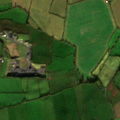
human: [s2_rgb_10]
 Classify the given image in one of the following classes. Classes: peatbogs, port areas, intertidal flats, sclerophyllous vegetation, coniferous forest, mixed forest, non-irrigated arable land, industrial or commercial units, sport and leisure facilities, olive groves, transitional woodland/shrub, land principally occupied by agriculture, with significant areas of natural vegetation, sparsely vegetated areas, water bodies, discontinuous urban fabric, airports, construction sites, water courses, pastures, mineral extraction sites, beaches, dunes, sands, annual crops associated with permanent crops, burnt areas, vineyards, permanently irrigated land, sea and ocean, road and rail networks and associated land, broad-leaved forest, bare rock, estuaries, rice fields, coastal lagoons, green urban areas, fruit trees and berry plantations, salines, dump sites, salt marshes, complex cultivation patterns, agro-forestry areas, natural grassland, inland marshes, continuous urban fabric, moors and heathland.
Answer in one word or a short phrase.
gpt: non-irrigated arable land, pastures, complex cultivation patterns